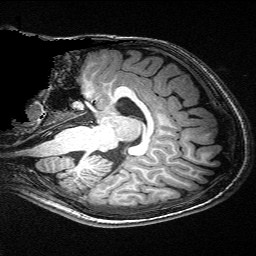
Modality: T1w
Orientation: sagittal
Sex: female
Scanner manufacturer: siemens
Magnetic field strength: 3 T
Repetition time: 2.3 s
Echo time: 0.00336 s